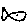
Label: fish